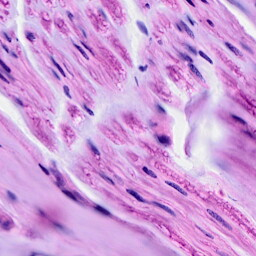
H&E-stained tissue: Breast